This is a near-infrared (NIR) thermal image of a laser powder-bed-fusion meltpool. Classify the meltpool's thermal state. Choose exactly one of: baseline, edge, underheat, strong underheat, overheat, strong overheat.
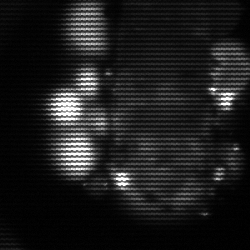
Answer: strong underheat